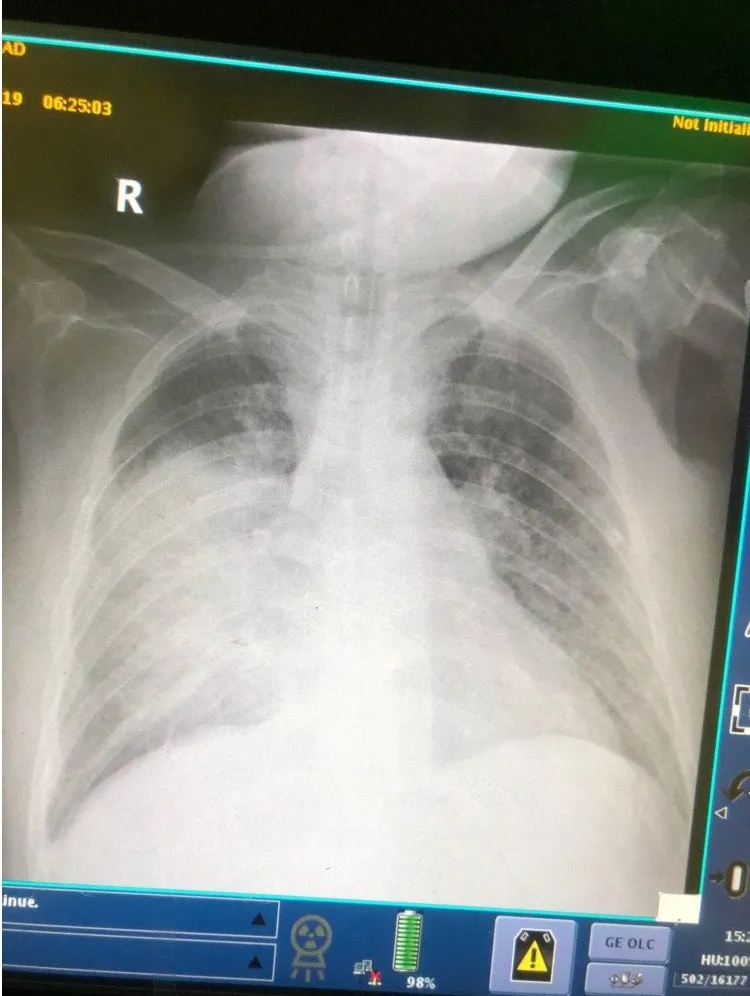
Chest x. ray 15 days after operation showing right lung collapse.
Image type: radiology (x_ray)